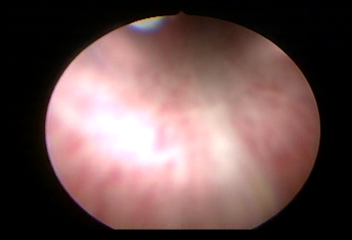
Modality: WLC
Class: Normal mucosa
Bladder cancer association: No